Aerial crown-view tile of a tropical tree (Barro Colorado Island, Panama), acquired 20250217:
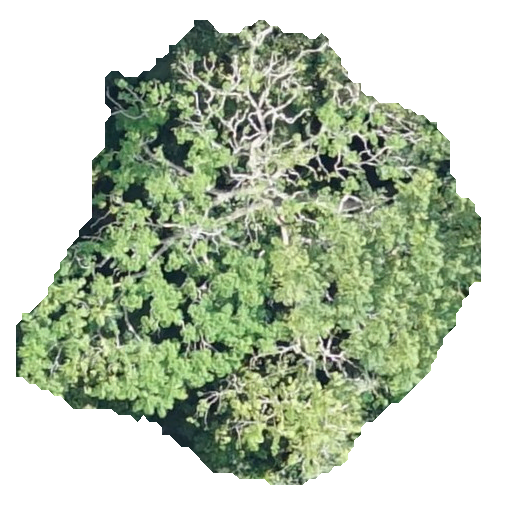
Species: Jacaranda copaia
GBIF accepted scientific name: Jacaranda copaia
Crown area: 211.396 m²